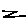
Label: zigzag